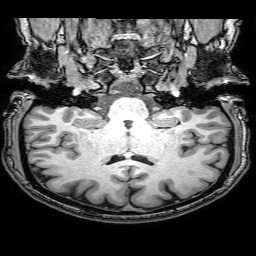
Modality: T1w
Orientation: sagittal
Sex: female
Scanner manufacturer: philips
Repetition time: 0.00809 s
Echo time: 0.0037 s